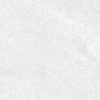
Label: no_change